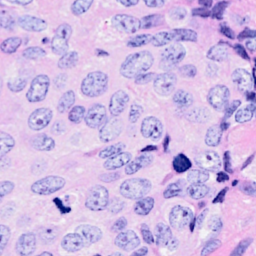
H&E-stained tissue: Breast